Question:
As displayed above, default badge appears in red and white color. Can we change its color scheme and customize that view?
The only solution I found was, creating entire UITabbarController as custom control. Can't I use default control and only update badge or provide custom UI to badge?
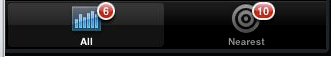
Answer: I couldn't find any way to create custom badge for 'UITabBarItem'. The only way to achieve this is to use custom 'UIButton/UIViews.'